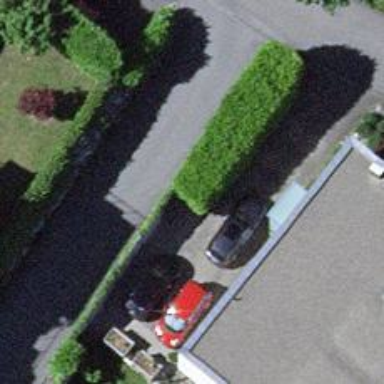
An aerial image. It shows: Hedge acting as barrier.